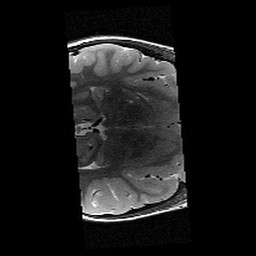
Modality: T2w
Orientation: axial
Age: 10
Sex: female
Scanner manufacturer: siemens
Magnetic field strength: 3 T
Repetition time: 9.23 s
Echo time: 0.067 s